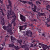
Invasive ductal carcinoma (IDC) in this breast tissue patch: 1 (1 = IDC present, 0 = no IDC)